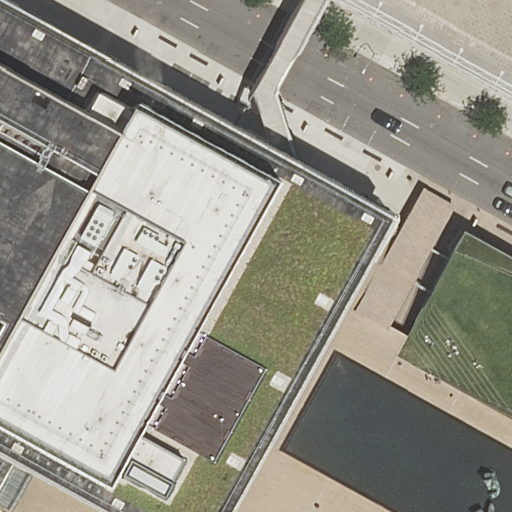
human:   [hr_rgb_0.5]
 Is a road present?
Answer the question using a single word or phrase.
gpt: yes

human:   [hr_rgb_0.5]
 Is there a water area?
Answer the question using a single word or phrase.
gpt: yes

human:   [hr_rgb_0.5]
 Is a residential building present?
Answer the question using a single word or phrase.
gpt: yes

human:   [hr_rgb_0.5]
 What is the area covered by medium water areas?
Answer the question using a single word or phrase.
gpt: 0m2

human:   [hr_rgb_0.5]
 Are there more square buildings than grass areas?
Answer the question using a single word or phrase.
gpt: no

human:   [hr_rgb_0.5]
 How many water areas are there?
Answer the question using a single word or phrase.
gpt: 1

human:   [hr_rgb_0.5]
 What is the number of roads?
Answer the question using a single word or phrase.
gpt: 4

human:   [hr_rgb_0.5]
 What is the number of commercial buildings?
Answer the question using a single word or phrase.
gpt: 0

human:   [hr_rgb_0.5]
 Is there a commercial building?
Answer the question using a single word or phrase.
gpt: no

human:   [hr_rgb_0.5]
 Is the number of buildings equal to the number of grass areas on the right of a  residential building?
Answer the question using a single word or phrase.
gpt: no

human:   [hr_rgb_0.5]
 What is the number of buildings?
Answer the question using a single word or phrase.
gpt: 3

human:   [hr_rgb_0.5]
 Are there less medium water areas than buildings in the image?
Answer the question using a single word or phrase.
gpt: yes

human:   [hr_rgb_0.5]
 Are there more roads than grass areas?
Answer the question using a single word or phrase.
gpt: yes

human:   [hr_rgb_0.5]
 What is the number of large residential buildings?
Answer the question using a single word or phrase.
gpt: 2

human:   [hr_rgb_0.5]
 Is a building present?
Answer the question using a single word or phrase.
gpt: yes

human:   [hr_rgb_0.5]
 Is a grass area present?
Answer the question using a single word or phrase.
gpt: yes

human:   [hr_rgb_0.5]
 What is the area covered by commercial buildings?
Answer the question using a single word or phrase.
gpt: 0m2

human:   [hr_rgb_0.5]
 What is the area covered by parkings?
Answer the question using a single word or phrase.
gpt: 6846m2

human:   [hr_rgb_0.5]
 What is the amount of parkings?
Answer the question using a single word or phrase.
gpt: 1

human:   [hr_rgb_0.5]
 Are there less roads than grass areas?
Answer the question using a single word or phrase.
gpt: no

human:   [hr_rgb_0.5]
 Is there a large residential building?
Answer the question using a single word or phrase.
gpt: yes

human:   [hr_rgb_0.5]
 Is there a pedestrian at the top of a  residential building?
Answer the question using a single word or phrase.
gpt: no

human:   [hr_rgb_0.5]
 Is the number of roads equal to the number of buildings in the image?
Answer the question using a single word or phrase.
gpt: no

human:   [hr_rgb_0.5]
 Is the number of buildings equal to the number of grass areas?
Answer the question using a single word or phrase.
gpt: no

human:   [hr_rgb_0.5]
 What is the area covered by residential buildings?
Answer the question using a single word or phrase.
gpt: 7189m2

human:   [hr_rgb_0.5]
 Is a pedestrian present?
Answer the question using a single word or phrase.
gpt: yes

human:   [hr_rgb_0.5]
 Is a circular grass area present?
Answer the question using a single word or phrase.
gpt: no

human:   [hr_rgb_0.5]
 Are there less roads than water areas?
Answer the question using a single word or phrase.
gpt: no

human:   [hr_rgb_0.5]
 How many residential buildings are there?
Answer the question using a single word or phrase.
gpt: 3

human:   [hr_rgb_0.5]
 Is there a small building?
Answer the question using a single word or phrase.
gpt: yes

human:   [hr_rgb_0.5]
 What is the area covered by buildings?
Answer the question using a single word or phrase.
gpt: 7189m2

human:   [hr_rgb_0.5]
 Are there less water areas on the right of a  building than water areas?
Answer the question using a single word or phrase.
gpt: no

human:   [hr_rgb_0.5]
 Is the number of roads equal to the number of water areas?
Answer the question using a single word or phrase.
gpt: no

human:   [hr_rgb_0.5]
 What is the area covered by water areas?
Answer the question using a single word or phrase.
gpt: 913m2

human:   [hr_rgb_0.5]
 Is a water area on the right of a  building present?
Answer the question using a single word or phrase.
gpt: yes

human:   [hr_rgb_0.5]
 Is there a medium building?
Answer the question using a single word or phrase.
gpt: no

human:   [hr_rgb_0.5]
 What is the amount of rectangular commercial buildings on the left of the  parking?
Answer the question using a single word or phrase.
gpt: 0

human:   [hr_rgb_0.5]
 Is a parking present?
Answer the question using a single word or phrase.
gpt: yes

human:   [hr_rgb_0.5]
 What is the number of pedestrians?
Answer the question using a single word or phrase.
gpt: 1

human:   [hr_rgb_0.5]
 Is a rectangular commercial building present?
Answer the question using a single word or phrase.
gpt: no

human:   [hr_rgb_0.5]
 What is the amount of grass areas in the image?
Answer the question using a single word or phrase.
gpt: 1

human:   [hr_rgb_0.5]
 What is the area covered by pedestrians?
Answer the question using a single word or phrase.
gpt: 710m2

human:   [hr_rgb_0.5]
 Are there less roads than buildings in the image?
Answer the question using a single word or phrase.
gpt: no

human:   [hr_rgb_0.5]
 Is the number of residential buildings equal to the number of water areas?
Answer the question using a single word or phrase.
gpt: no

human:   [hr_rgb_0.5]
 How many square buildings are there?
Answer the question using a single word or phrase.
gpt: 0

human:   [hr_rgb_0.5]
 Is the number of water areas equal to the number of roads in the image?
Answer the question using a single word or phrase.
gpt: no

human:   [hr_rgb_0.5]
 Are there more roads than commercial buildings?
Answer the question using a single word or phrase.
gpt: yes

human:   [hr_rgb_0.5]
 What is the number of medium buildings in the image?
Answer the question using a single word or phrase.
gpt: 0

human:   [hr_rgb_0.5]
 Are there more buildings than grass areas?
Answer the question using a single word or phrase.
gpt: yes

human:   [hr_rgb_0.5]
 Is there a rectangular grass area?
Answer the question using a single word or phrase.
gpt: yes

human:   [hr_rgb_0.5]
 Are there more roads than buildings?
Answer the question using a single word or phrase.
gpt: yes

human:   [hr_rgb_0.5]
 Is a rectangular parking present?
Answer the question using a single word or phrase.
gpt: yes

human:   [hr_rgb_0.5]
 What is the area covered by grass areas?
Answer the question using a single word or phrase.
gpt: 1109m2

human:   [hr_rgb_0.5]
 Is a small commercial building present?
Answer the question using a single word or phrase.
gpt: no

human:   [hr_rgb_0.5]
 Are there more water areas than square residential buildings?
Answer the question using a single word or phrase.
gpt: yes

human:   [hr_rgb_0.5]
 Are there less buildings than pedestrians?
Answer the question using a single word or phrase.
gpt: no

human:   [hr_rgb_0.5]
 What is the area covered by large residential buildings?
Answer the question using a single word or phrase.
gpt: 7181m2

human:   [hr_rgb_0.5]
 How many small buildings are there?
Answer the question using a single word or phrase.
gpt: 1

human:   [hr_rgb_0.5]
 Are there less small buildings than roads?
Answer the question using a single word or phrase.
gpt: yes

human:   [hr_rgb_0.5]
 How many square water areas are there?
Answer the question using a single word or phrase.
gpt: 0

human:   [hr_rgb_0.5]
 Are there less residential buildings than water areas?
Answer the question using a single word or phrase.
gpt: no

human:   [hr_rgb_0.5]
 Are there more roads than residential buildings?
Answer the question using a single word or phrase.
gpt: yes

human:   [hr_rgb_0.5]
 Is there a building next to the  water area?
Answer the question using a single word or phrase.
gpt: yes

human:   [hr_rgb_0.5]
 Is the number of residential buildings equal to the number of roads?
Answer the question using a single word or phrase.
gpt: no